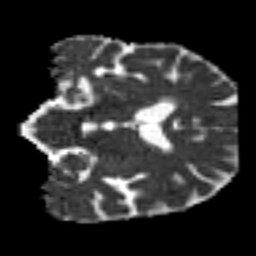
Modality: MD
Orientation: coronal
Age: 67
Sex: female
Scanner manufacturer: siemens
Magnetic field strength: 3 T
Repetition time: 7.3 s
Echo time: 0.087 s